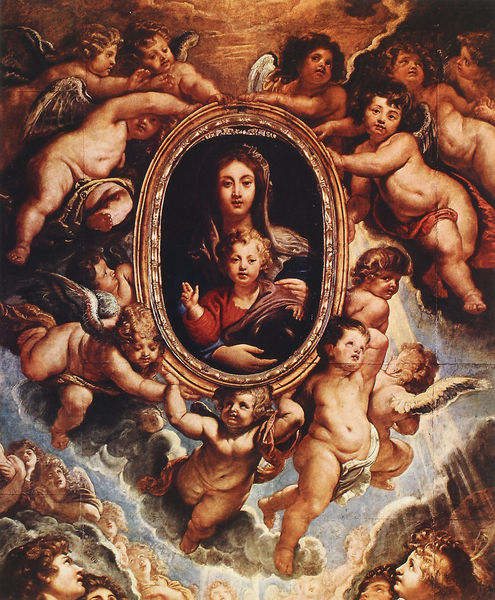
Titel: Die ‘Madonna della Vallicella’ , von Engeln verehrt
Künstler: Peter Paul Rubens
Standort: Rom, S. Maria in Vallicella (EU - I - Latium)
Schlagwörter: blau, flügel, himmel, nackt, wolken, ausschnitt, braun, frau, weiss, blick, rot, wolke, malerei, blond, augen, barock, gesicht, rahmen, tragen, bild, bildnis, portrait, spiegel, gold, gewänder, kind, mutter, locken, fliegen, kinder, oval, engel, putto, fassade, kuppel, kopftuch, detail, wandmalerei, sonnenstrahl, medaillon, religion, strahlen, schweben, christus, jesus, jesus christus, segnen, fresko, anbeten, kitsch, ansehen, heilig, putten, maria, madonna, mutter gottes, lockenkopf, putti, christentum, jesuskind, segensgestus, jesusknabe, segensgeste, kidn, madonnas